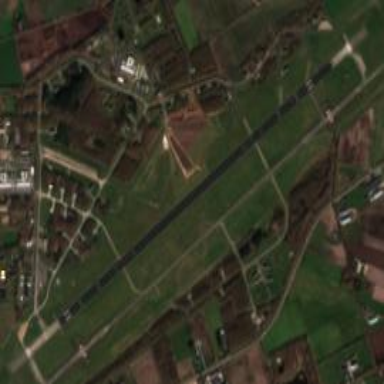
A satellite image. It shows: View of runway in airport.